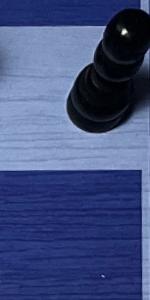
Label: Empty